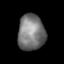
Tissue: lung
Cell type: Epithelial cells
Senescence score: 0.1188
Nuclear area (px): 953
Mean DAPI intensity: 119.501